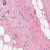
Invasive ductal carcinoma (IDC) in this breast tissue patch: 0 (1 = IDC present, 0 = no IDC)